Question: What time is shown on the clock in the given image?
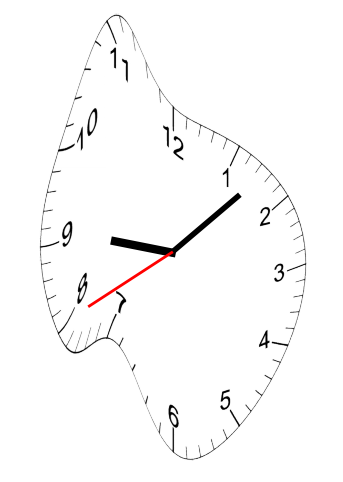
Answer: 09:07:40